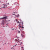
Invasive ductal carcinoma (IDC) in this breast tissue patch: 0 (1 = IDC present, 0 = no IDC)